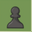
Piece: bP